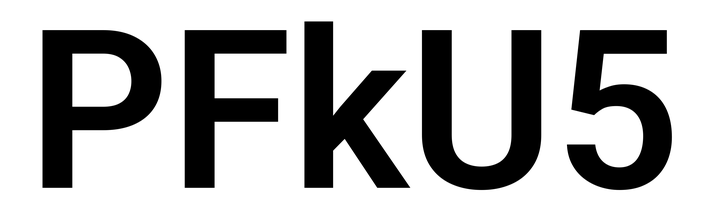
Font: Roboto_SemiBold